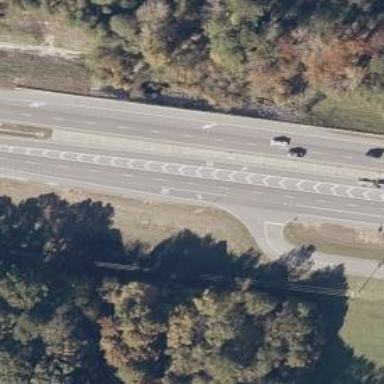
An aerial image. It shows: Trunk expressway with asphalt surface. It is dual carriageway.